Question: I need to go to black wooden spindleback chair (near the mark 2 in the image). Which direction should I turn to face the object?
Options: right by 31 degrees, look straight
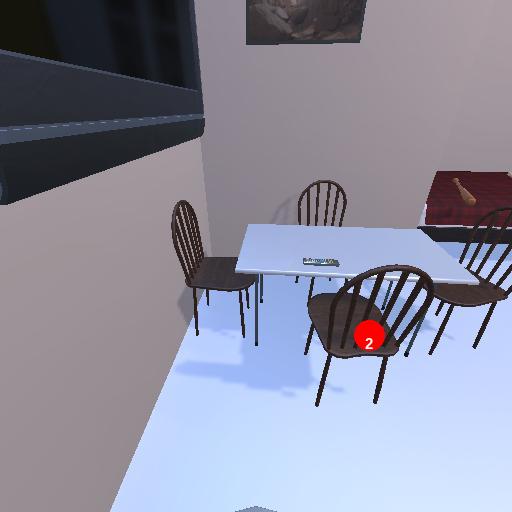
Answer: right by 31 degrees